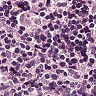
Metastatic tissue present: no